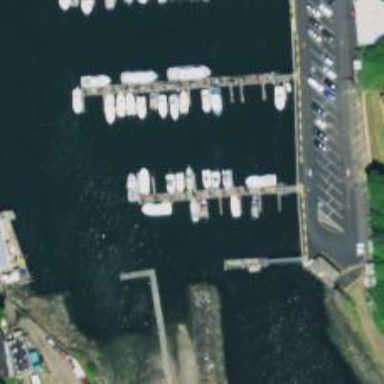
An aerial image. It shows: Man-made pier.